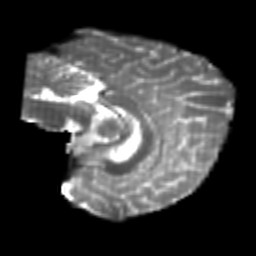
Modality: T2w
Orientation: sagittal
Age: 25
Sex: female
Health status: healthy
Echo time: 0.074 s